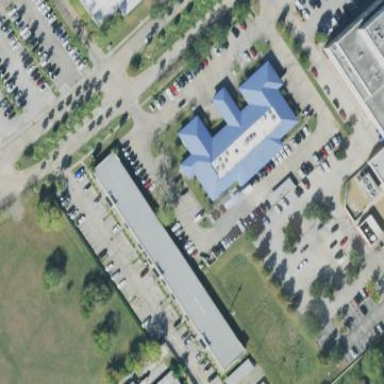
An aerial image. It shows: Building.